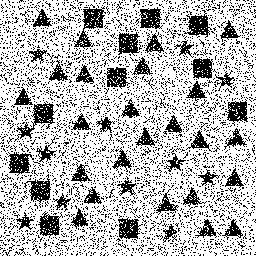
Squares: 12
Triangles: 24
Stars: 12
Total shapes: 48